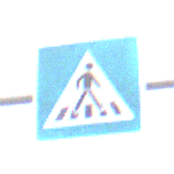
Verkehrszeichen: FussgaengerueberwegLinks
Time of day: MorningAfternoon
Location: Outdoor (Nature)
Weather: PartlyCloudy
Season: NotSpecified
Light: Natural